Aerial crown-view tile of a tropical tree (Barro Colorado Island, Panama), acquired 20241014:
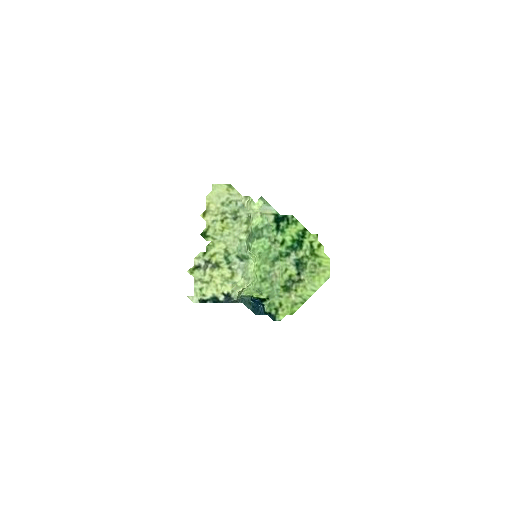
Species: Nectandra lineata
GBIF accepted scientific name: Nectandra lineata
Crown area: 19.266 m²